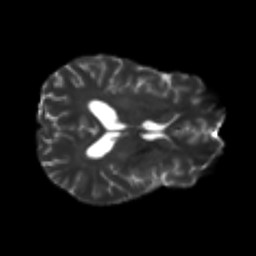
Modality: T2w
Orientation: axial
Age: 21
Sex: male
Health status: healthy
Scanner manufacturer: philips
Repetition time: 7.386 s
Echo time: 0.08599 s